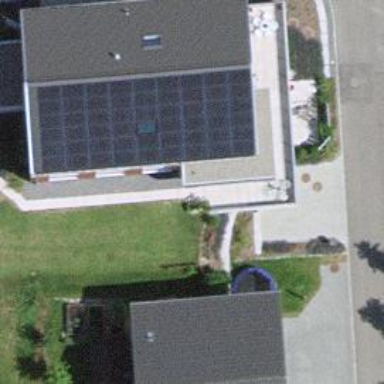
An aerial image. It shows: Solar power generator utilizing photovoltaic technology with solar photovoltaic panels.